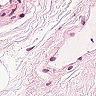
Metastatic tissue present: no